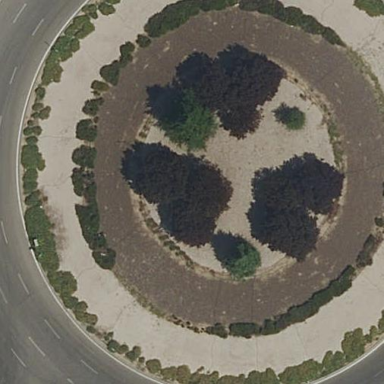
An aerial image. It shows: Roundabout on residential road.